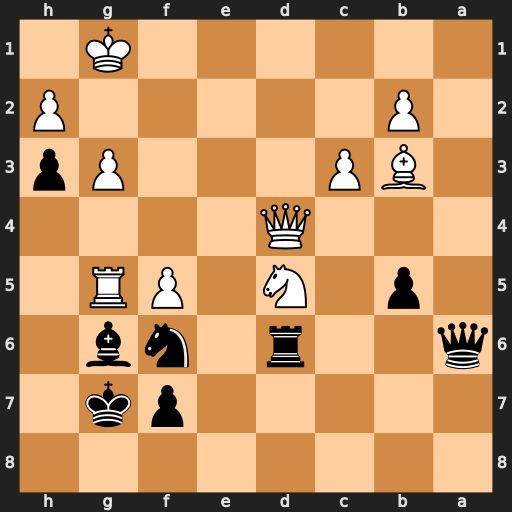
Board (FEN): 8/5pk1/q2r1nb1/1p1N1PR1/3Q4/1BP3Pp/1P5P/6K1
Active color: b
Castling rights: -
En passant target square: -
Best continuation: Qa1+ Kf2 Qxb2+